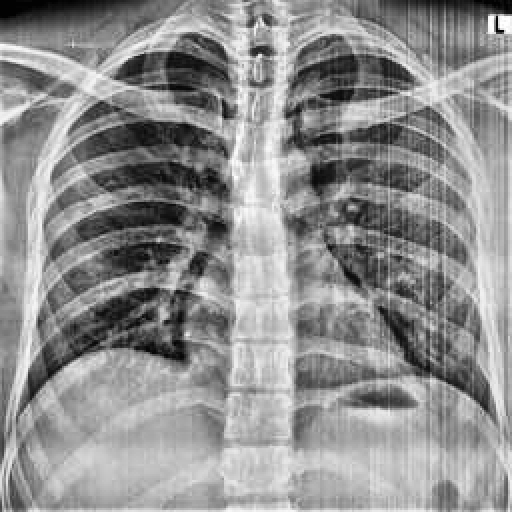
Finding: NORMAL